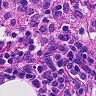
Metastatic tissue present: no